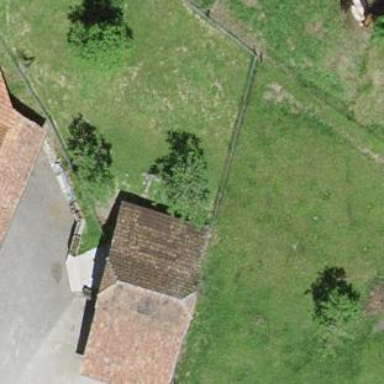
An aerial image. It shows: Rural barn.